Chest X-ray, AP view. Patient: 54 years old, sex F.
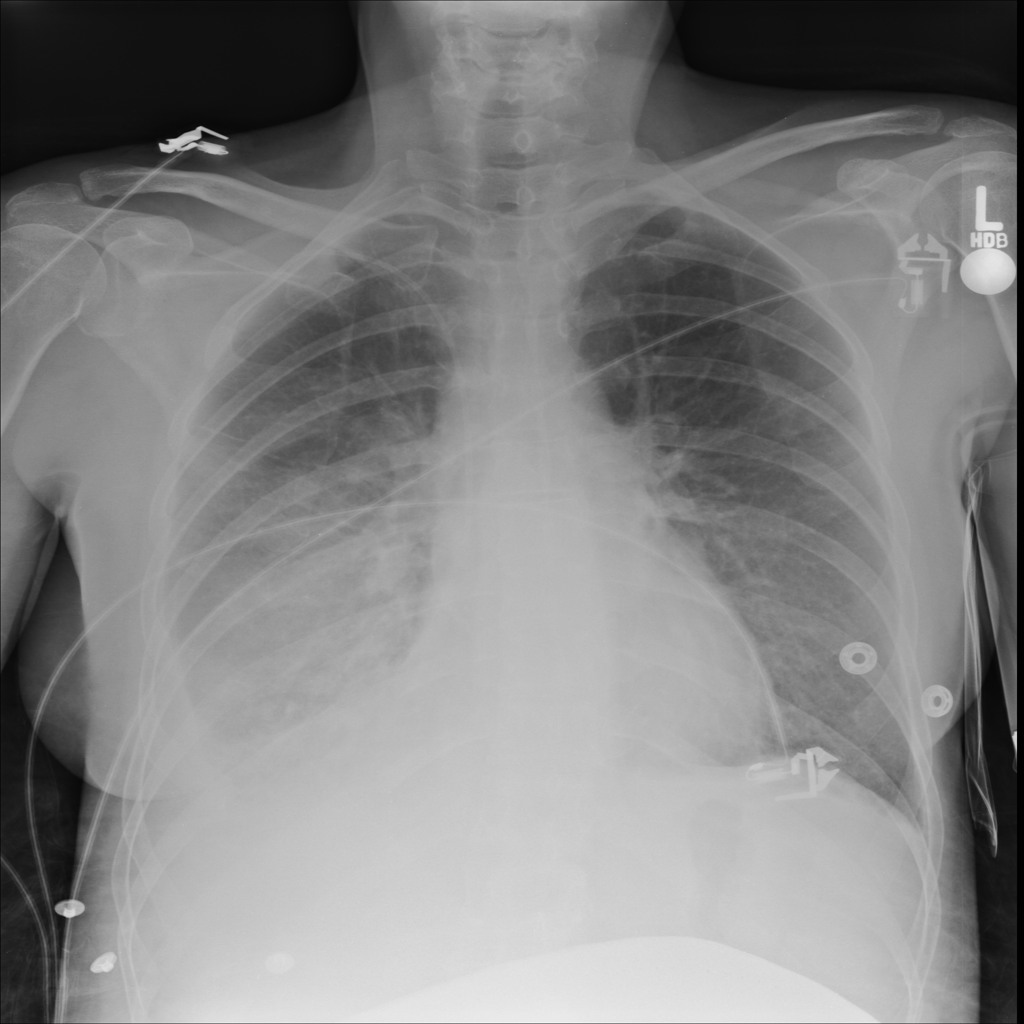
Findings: No Finding